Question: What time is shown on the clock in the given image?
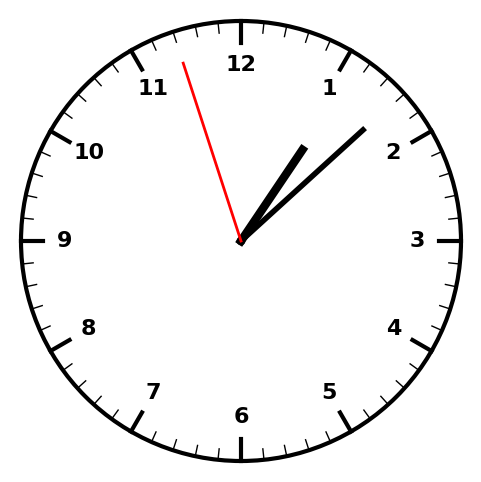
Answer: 01:07:57